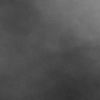
Atmospheric dust classification: dusty